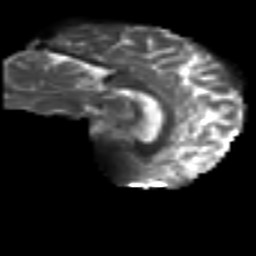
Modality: T2w
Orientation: sagittal
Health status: ill
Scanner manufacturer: philips
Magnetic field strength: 3 T
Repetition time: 9 s
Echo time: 0.127 s